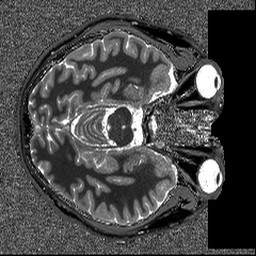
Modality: T1map
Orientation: axial
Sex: male